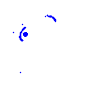
Particle: electron